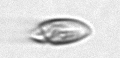
Label: Katodinium_or_Torodinium